Question: Have some ( difficult ) MySQL query
'''
SELECT
*,
(
SELECT
MIN(tbl.id)
FROM
stat tbl
WHERE
tbl.id > stat.id
and tbl.user_id=stat.user_id
) next_session_id,
(
Select
(case
when next_session_id IS NULL then '9999-12-31 23:59:59' else sub.date
end)
from
stat sub
where
sub.id=next_session_id
) next_date
FROM
stat
WHERE
user_id=15973
and date >'2014-06-01'
'''
Problem in next, for last row 'next_session_id' are 'NULL'(check in MySQL Workbench) and it must return datetime ''9999-12-31 23:59:59'', but return 'NULL'. Check 'IS NULL' not work i think or incorrect. Why it's happen?
Example of result set

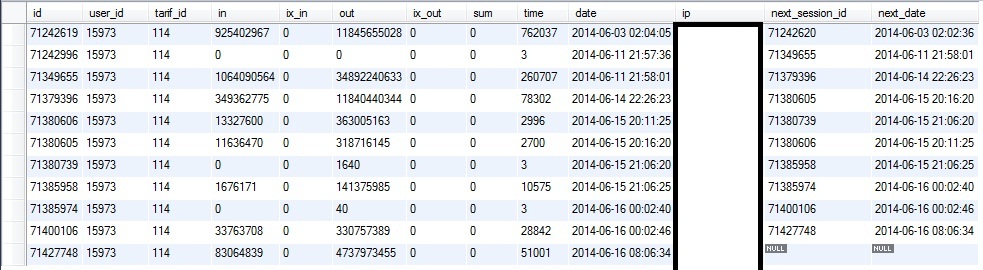
Answer: You should add 'OR next_session_id IS NULL' to the 'WHERE' clause of your subselect
'''
SELECT
(CASE
WHEN next_session_id IS NULL THEN '9999-12-31 23:59:59' ELSE sub.date
END)
FROM
stat sub
WHERE
sub.id=next_session_id OR next_session_id IS NULL
'''
because without that the where condition will not be true, if next_session is null.